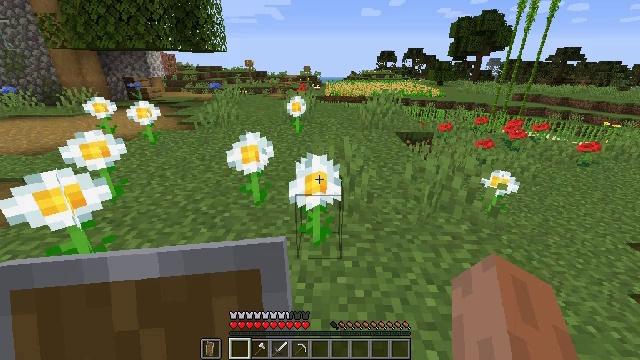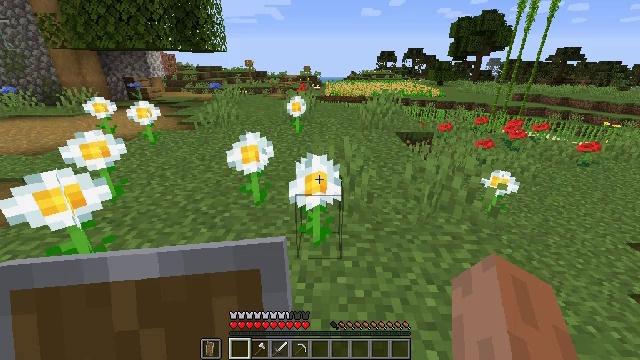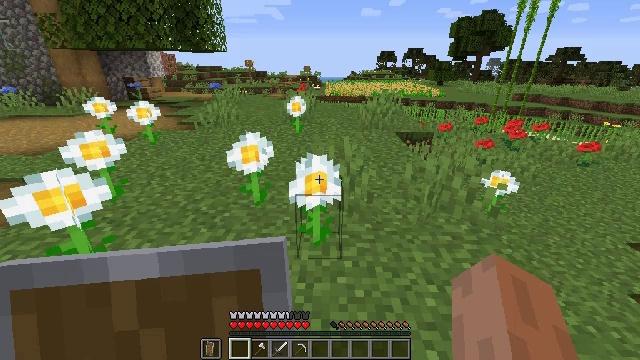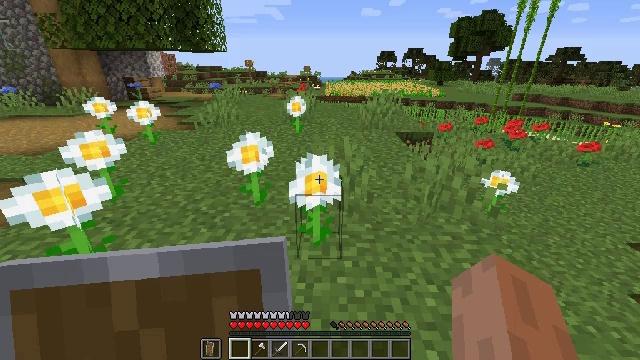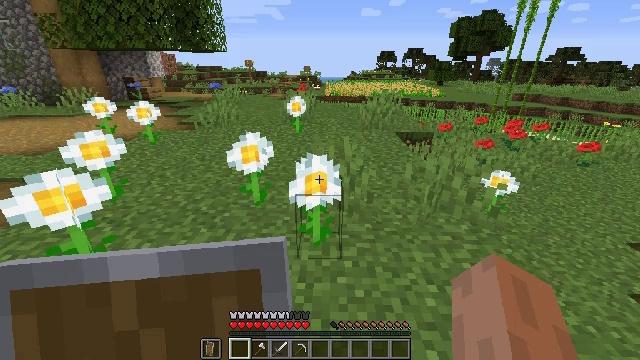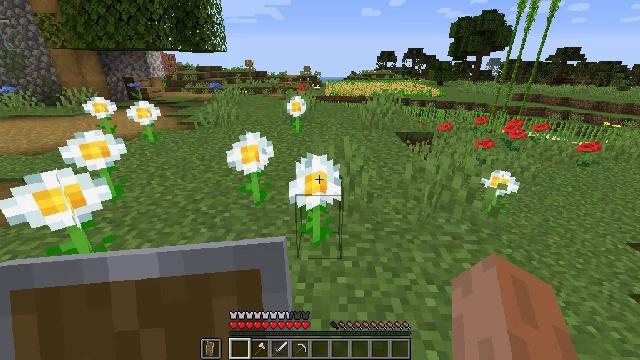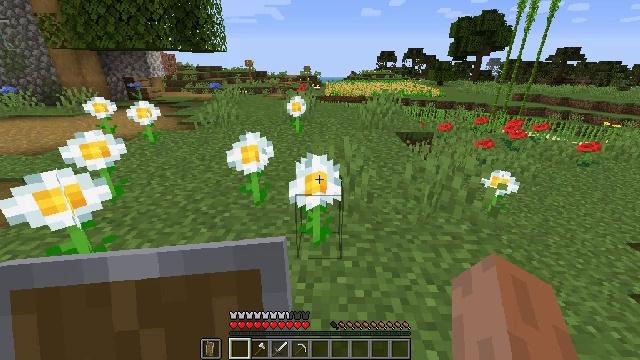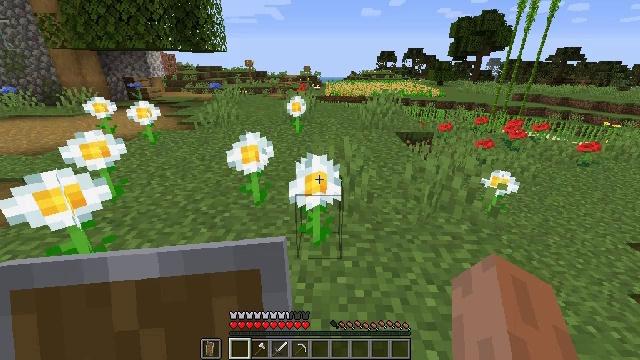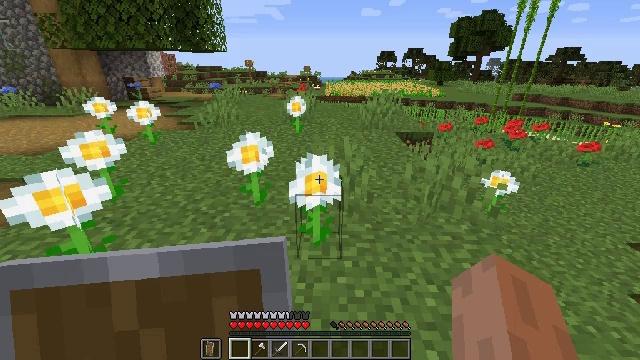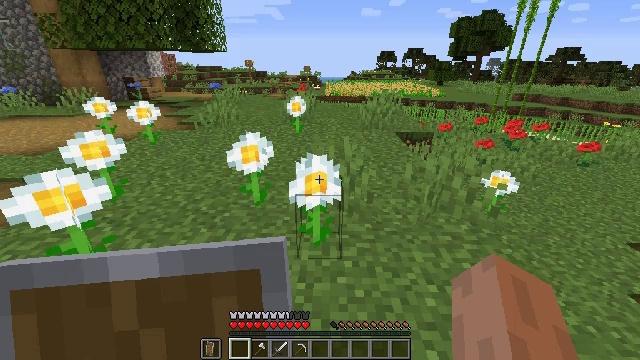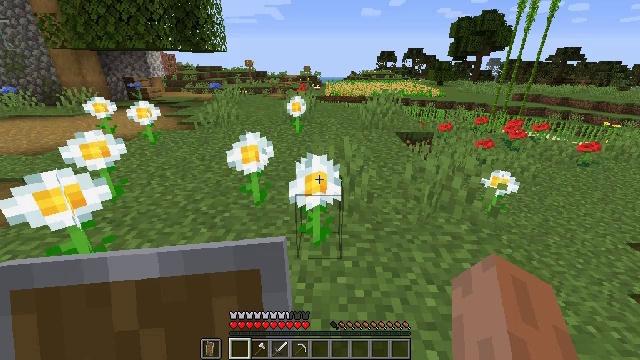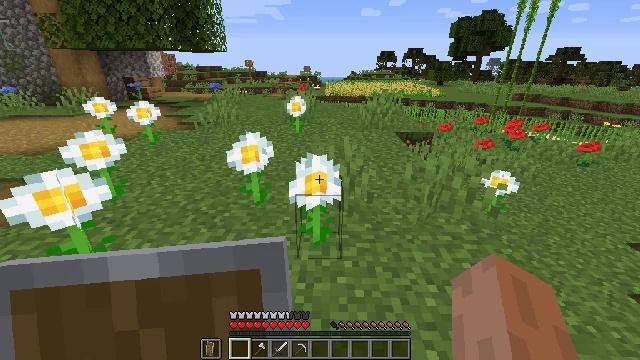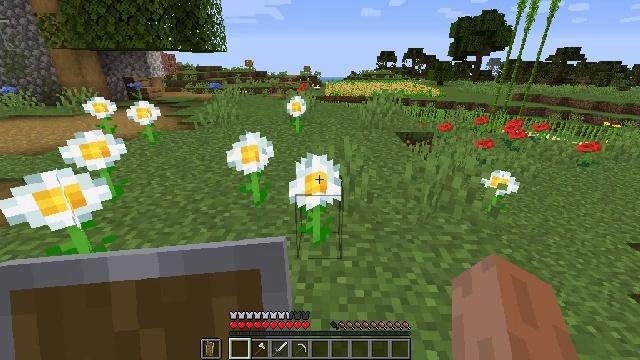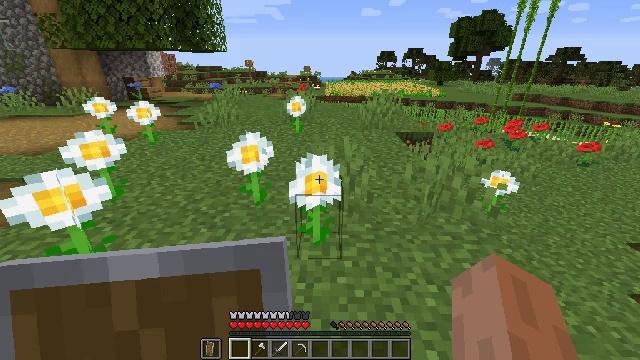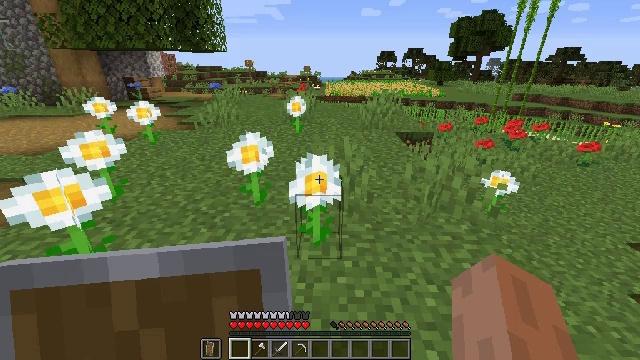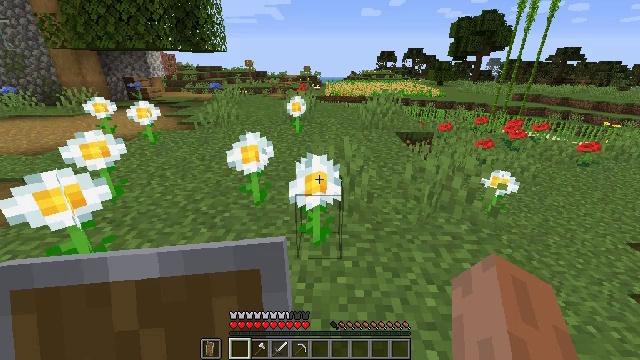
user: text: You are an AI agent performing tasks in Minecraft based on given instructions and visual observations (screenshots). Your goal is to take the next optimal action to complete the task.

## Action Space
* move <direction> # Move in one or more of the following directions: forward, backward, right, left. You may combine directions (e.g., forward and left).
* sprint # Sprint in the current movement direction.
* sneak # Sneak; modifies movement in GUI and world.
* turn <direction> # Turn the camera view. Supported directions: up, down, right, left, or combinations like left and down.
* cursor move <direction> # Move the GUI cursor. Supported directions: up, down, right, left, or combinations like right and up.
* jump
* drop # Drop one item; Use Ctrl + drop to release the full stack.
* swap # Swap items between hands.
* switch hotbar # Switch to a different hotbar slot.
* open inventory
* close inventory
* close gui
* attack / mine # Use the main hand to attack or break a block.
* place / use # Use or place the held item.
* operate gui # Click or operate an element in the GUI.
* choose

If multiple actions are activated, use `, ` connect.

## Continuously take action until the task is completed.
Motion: motion action
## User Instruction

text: craft item air
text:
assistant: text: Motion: no_op
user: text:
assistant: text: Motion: no_op
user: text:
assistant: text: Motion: no_op
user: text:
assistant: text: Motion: no_op
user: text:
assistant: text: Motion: no_op
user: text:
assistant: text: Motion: no_op
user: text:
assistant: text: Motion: no_op
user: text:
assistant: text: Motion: no_op
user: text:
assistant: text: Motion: no_op
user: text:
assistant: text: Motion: no_op
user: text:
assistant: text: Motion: no_op
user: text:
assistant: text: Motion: no_op
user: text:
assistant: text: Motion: no_op
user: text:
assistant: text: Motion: no_op
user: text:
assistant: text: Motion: no_op
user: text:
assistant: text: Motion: no_op
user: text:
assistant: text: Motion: no_op
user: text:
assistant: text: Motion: no_op
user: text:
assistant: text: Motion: no_op
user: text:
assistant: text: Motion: no_op
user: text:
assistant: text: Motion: no_op
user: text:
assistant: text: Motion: no_op
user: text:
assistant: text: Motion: no_op
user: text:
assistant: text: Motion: no_op
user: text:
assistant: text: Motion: no_op
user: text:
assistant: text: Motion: no_op
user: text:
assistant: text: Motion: no_op
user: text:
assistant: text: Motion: no_op
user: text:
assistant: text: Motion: no_op
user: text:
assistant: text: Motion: no_op